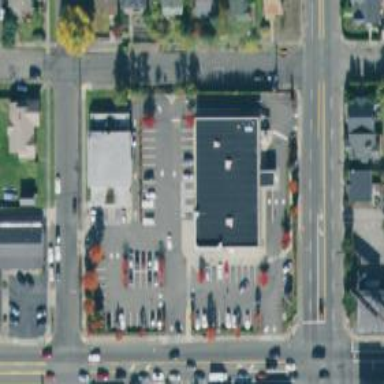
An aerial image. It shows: Parking space is available.